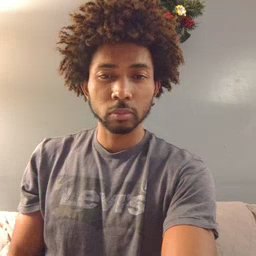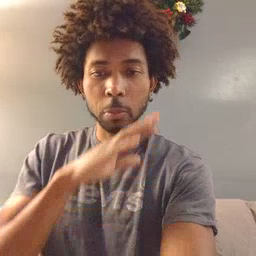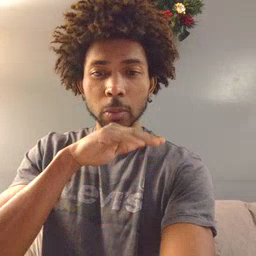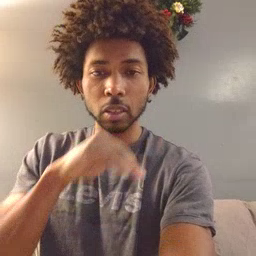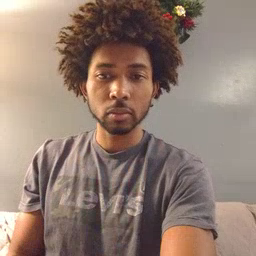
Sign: dirty